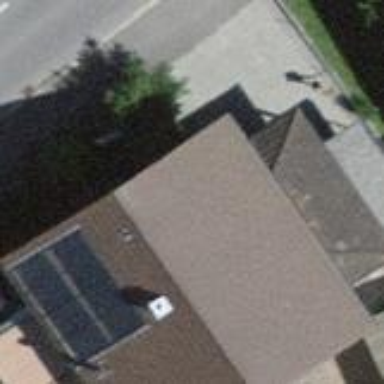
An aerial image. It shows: Residential building.